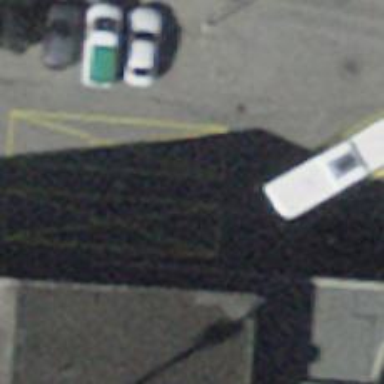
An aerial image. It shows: Kiosk.